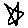
Label: star